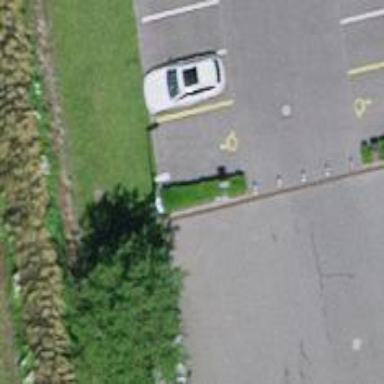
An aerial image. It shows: Disabled parking space.